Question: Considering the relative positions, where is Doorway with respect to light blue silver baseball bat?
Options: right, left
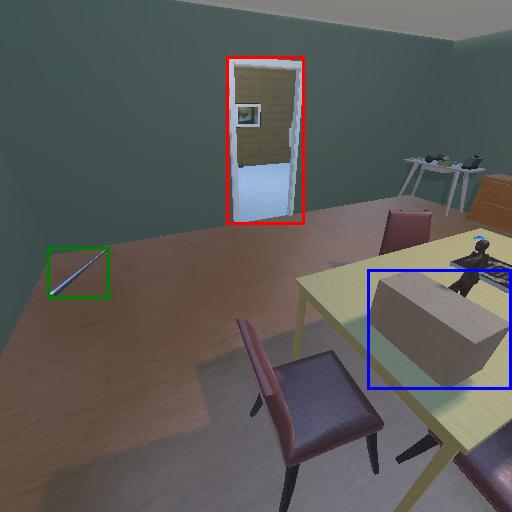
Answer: right